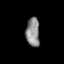
Tissue: prostate
Cell type: T cells
Senescence score: 0.1895
Nuclear area (px): 386
Mean DAPI intensity: 139.192